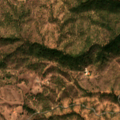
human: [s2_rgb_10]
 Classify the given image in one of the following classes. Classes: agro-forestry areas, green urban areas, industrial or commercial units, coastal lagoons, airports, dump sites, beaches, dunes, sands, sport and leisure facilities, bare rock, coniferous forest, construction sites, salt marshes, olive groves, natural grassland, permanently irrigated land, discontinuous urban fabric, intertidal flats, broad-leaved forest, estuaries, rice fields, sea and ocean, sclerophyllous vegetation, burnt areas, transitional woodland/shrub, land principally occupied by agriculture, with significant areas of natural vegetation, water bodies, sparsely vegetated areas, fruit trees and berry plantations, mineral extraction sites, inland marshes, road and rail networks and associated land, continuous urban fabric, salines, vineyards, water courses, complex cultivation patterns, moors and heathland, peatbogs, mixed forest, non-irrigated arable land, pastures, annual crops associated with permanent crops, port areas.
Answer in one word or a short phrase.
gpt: complex cultivation patterns, broad-leaved forest